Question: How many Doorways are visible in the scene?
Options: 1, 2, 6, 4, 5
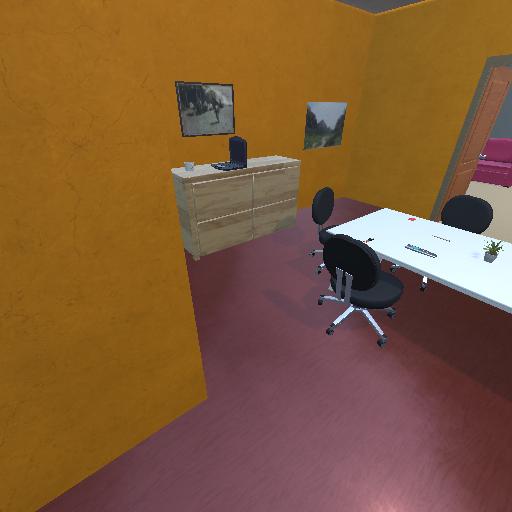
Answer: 1